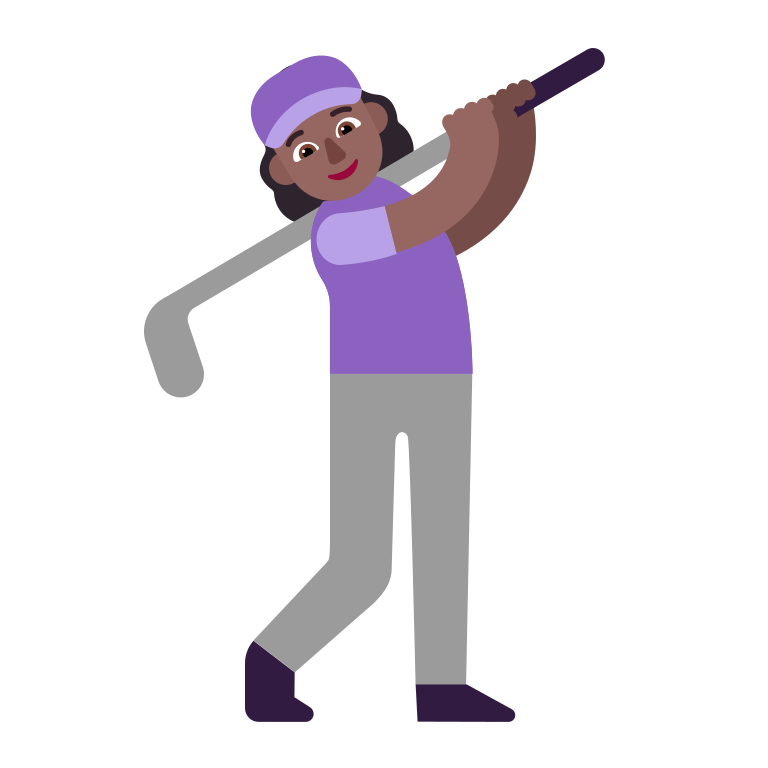
woman golfing flat  dark